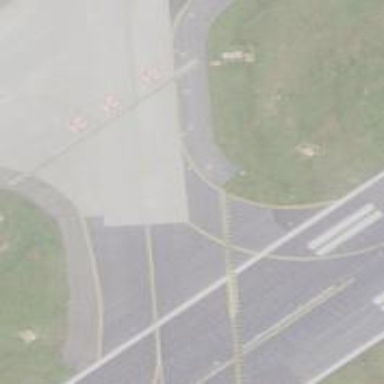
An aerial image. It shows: View of taxiway at the airport.